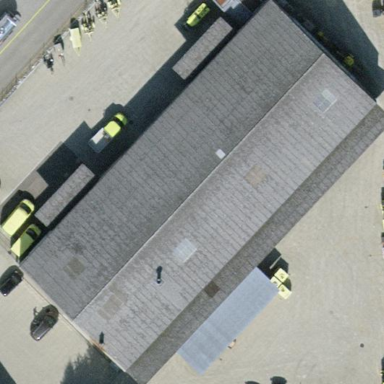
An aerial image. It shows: Industrial building with gabled roof.